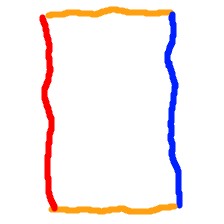
Shape: rectangle